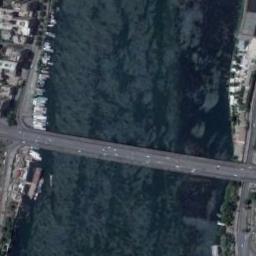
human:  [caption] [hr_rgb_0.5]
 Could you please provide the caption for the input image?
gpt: A bridge connects the land on both sides of the blue-blue river  There are many buildings on the land  There are many cars on the bridge .

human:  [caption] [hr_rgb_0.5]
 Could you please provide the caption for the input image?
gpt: The banks of the river are densely forested and the water is blue .

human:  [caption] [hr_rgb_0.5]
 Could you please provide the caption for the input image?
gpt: There is a bridge over the river with many buildings beside .

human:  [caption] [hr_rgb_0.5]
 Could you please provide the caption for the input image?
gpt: A bridge built on a dark blue river and the residential area on both sides of the river .

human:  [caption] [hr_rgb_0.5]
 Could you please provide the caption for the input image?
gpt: Many cars are on the bridge .